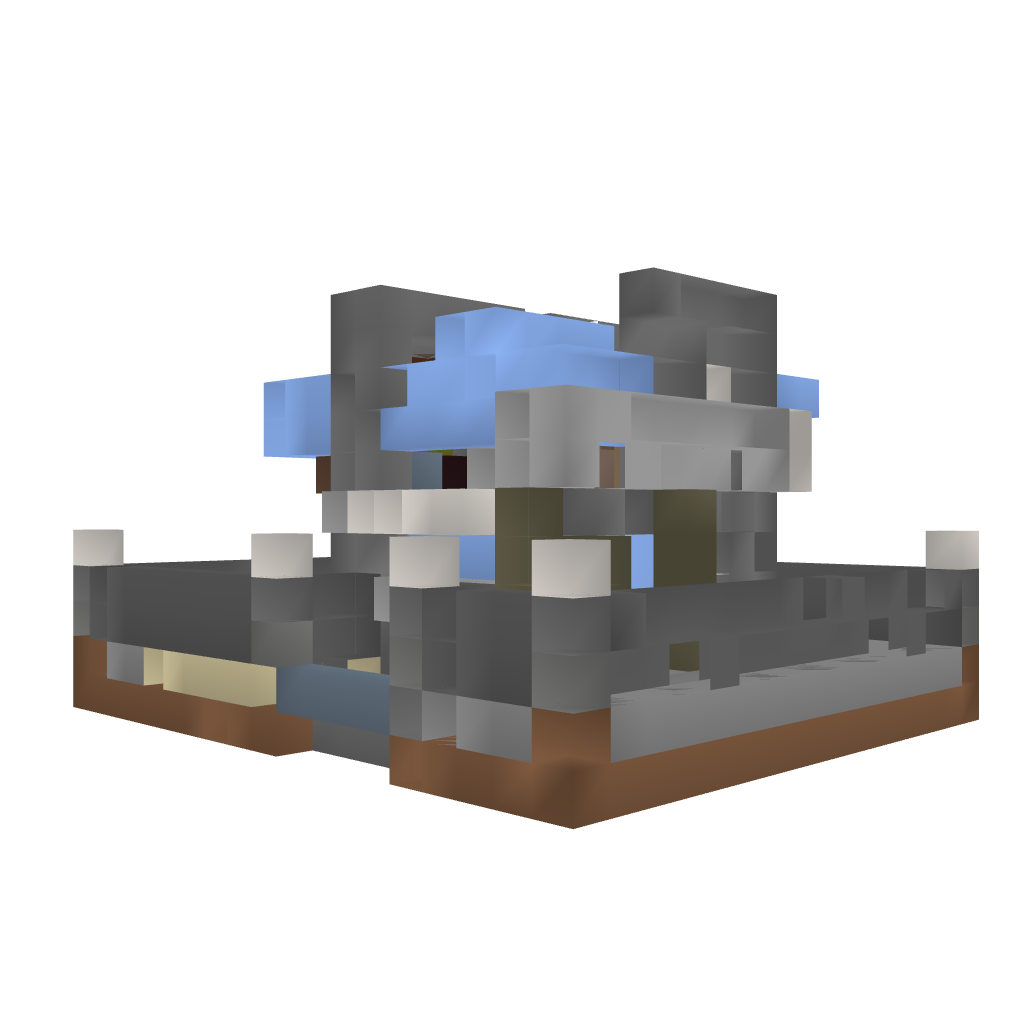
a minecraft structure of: Small Modern Home